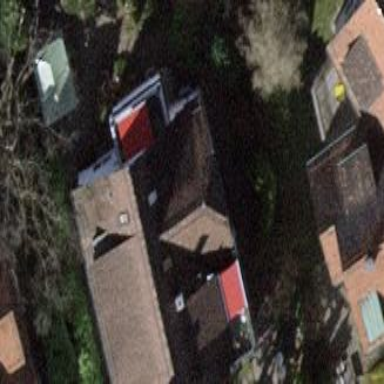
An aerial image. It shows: Building with half-hipped roof.